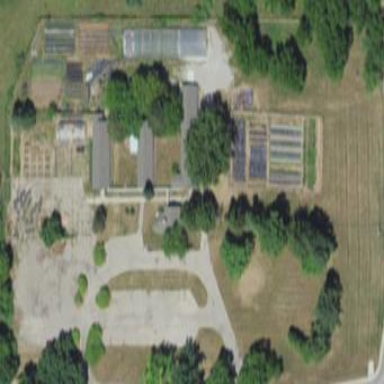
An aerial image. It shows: Farmyard used for market gardening.